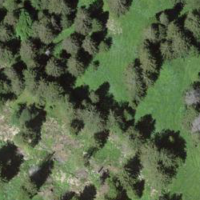
EUNIS habitat code: 43
Species observed at this site:
Luzula sylvatica